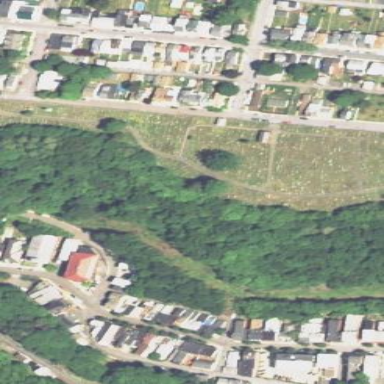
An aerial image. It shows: Cemetery.